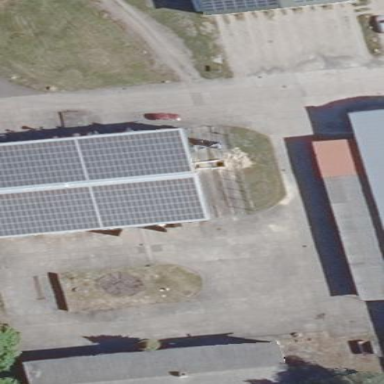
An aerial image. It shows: Building featuring small installation solar photovoltaic panel for electricity generation.